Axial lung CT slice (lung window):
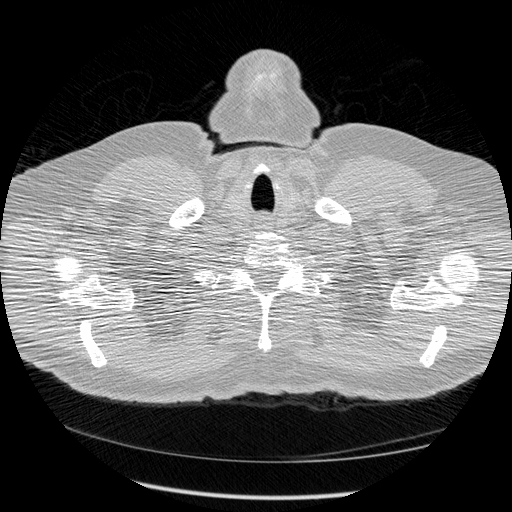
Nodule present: no